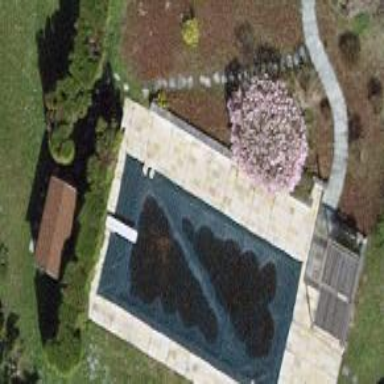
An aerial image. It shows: Swimming pool located in leisure land.